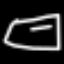
Label: square